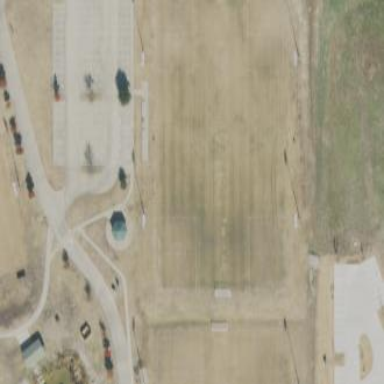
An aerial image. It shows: Artificial turf soccer pitch for leisure sports.